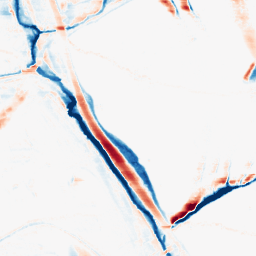
Category: morphological
Decomposition family: morphological_rect
Decomposition parameters: operation: average
width: 20
height: 5
Upsampling method: linear_exact
Upsampling parameters: scale: 2
Upsampling scale: 2